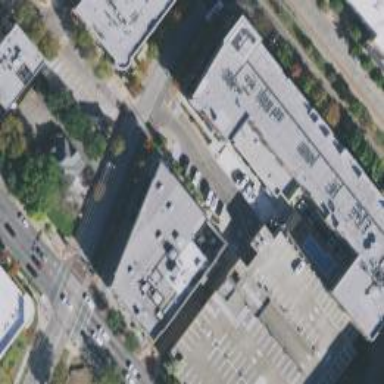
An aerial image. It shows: Commercial building.